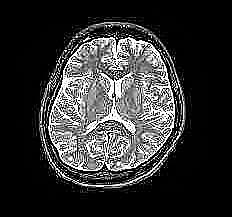
Label: notumor